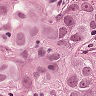
Metastatic tissue present: yes